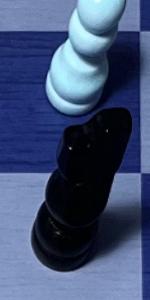
Label: Knight_Black